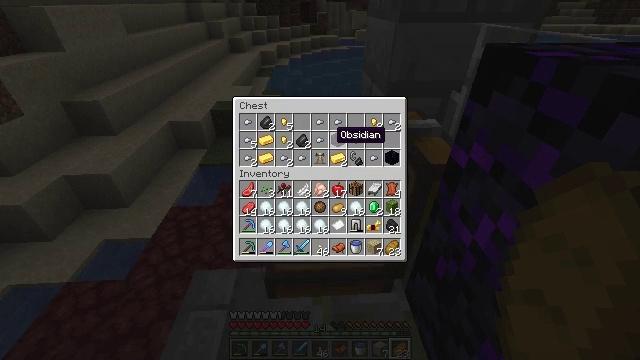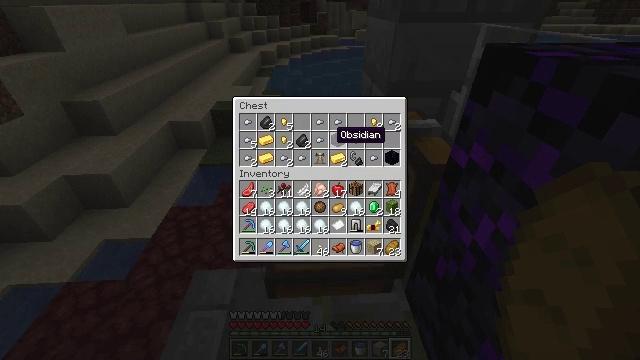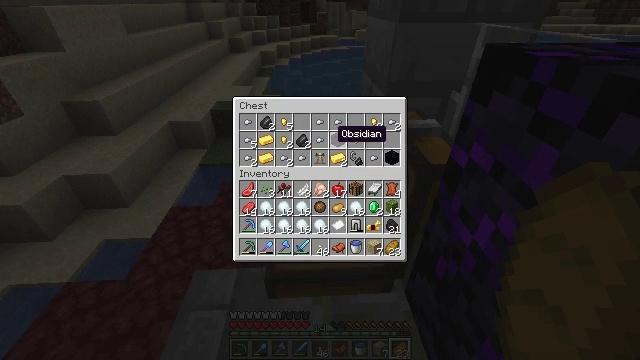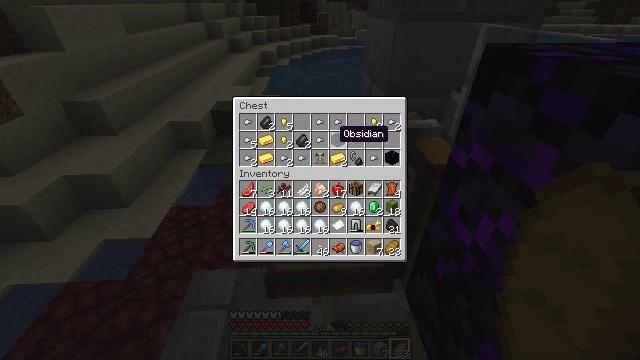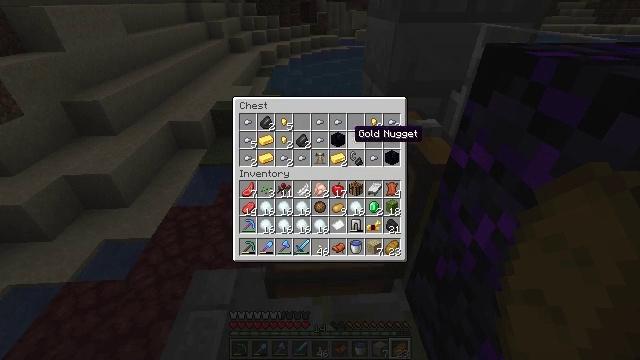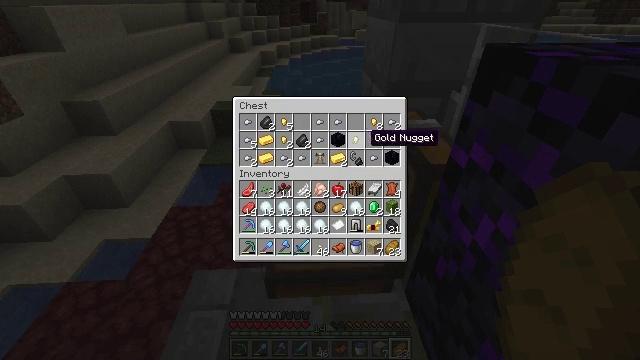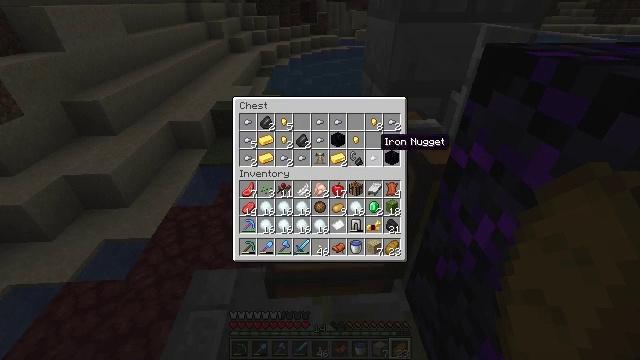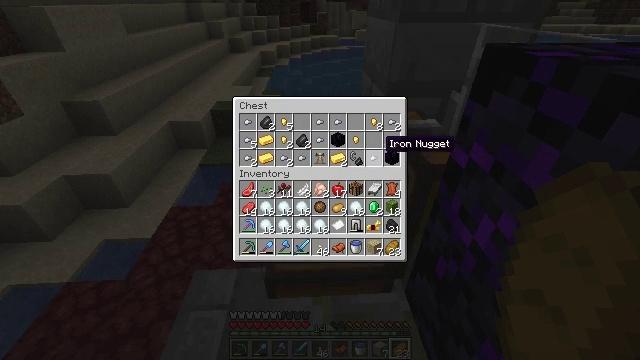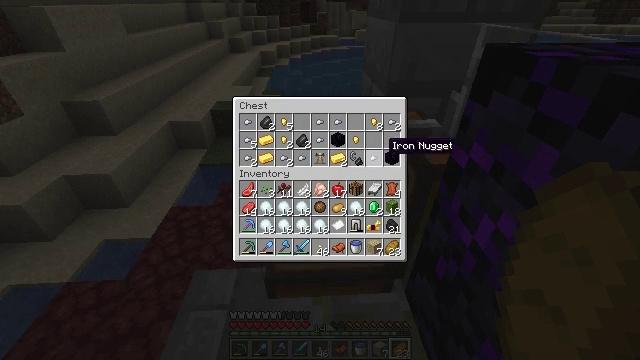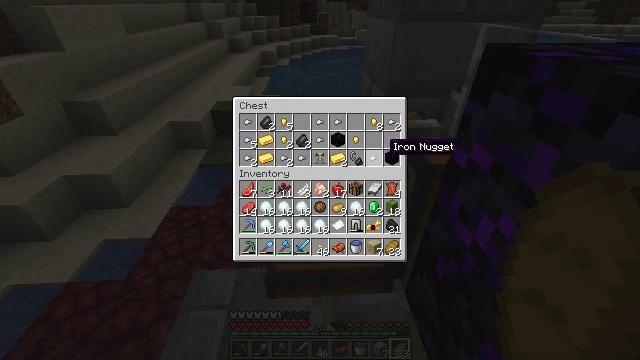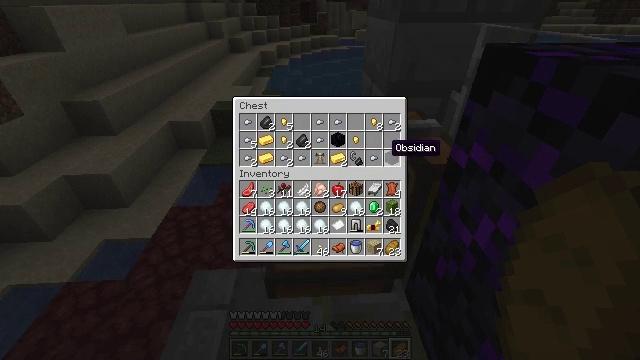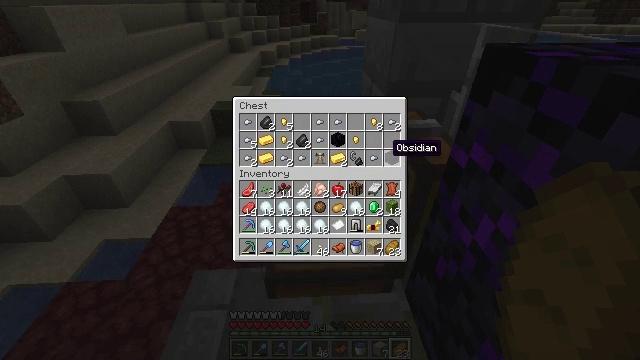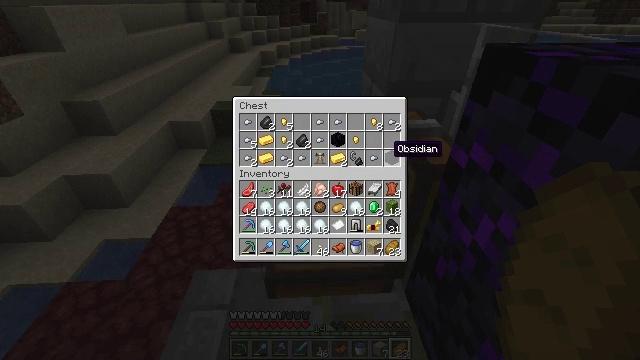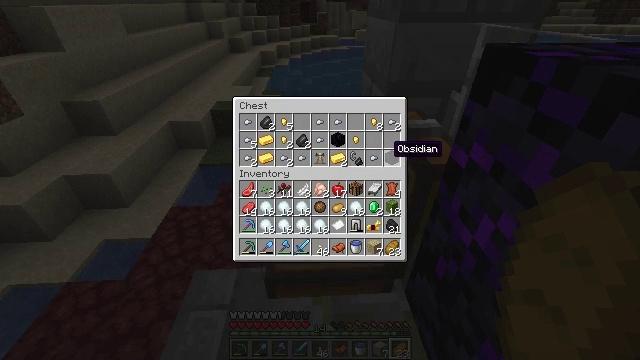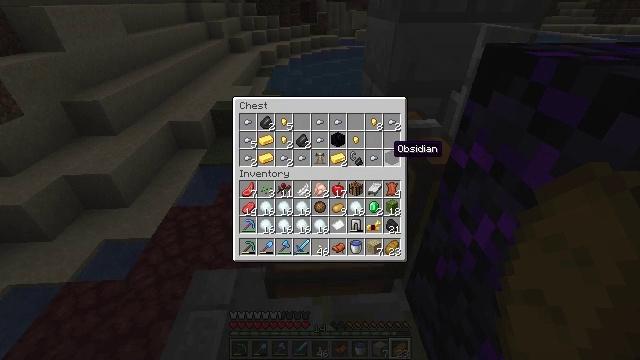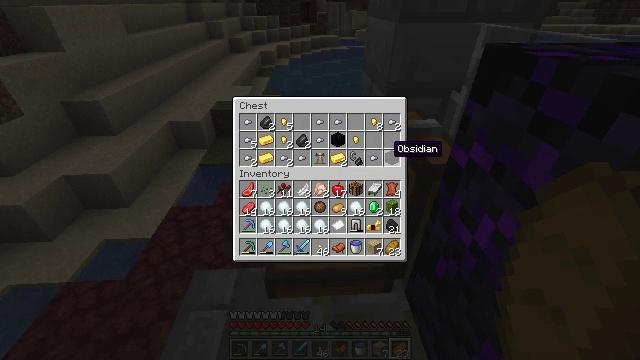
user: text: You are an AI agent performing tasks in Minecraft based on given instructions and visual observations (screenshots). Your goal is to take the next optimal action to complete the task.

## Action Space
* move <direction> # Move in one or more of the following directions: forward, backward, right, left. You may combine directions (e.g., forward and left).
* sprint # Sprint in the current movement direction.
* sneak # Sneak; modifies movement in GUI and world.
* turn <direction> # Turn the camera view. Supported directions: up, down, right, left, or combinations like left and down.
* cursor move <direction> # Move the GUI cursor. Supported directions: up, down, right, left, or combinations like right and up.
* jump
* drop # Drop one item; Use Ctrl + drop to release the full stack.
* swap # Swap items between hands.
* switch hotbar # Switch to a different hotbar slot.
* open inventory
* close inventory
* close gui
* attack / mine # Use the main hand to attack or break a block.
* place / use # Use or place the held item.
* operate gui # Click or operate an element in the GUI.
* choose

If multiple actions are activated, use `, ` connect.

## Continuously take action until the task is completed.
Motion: motion action
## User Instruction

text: Drop a snowball.
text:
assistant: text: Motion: no_op
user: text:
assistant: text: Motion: no_op
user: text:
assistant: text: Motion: no_op
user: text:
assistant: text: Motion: cursor move right
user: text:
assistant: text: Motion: cursor move right
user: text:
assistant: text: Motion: cursor move right
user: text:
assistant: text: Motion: no_op
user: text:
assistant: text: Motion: no_op
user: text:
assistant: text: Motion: no_op
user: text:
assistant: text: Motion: no_op
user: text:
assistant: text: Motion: no_op
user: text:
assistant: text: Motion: no_op
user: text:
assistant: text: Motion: no_op
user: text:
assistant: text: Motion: no_op
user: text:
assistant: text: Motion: no_op
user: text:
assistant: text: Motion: no_op
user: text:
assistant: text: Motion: no_op
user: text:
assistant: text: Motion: no_op
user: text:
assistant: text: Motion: no_op
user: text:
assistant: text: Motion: no_op
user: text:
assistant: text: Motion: no_op
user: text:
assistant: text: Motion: no_op
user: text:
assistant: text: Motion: no_op
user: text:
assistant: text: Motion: no_op
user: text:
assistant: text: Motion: no_op
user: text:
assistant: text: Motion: no_op
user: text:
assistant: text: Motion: no_op
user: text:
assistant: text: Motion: no_op
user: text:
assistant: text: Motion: no_op
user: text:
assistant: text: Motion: no_op